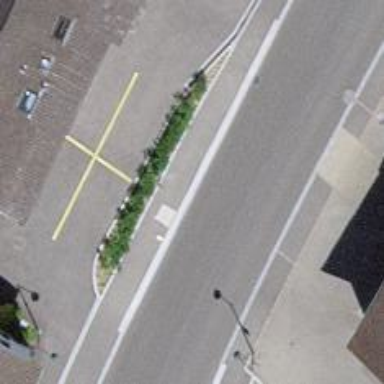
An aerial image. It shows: Bus stop with platform for public transport.